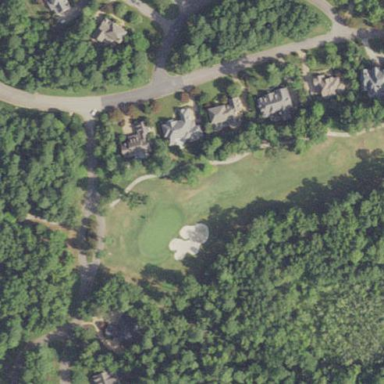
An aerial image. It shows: Rough area on grassy golf course.